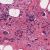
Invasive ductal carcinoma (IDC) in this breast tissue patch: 1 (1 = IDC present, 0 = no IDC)